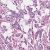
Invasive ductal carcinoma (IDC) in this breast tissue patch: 1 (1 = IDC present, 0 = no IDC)